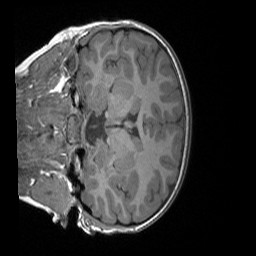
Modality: T1w
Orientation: coronal
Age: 7
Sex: female
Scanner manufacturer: siemens
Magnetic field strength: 3 T
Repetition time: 1.65 s
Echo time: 0.00203 s